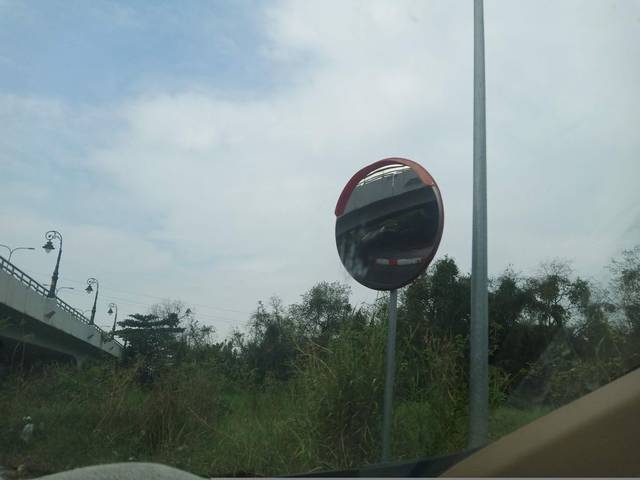
Region: Vietnam
Coordinates: 10.78, 106.734